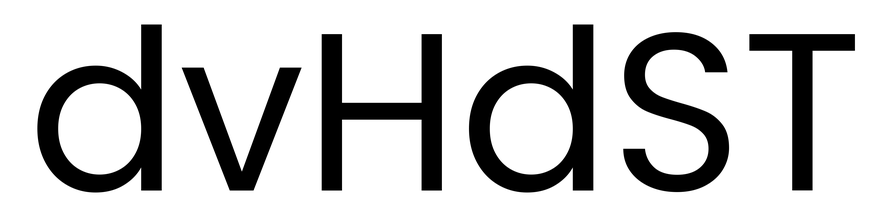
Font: Poppins-Regular